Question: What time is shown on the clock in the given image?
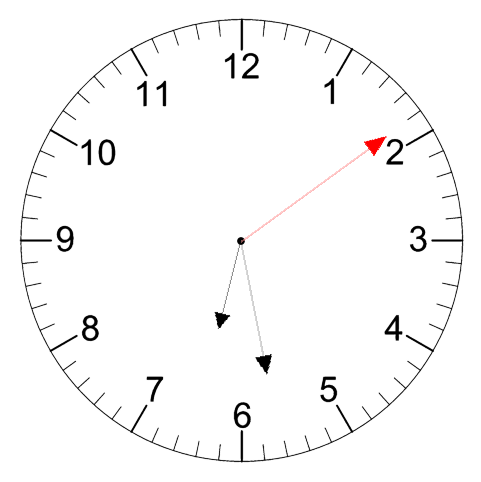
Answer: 06:28:09